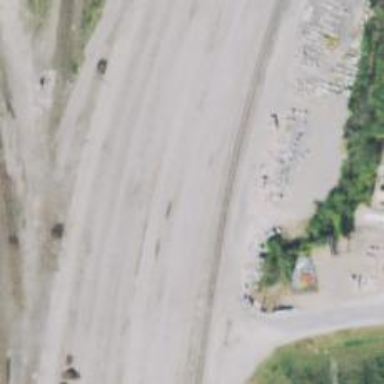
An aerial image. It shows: Abandoned railway yard.